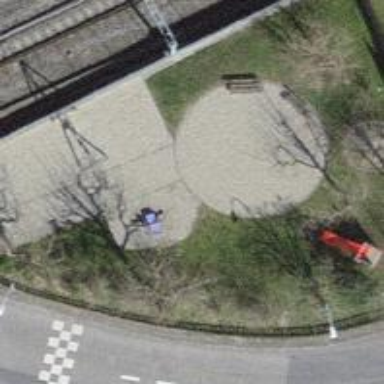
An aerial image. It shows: Playground with swings.